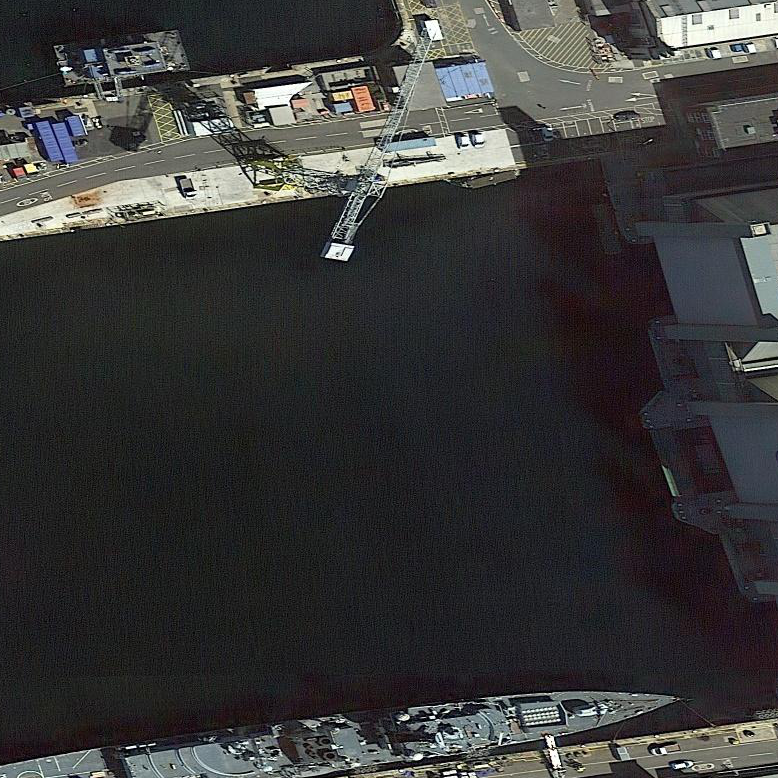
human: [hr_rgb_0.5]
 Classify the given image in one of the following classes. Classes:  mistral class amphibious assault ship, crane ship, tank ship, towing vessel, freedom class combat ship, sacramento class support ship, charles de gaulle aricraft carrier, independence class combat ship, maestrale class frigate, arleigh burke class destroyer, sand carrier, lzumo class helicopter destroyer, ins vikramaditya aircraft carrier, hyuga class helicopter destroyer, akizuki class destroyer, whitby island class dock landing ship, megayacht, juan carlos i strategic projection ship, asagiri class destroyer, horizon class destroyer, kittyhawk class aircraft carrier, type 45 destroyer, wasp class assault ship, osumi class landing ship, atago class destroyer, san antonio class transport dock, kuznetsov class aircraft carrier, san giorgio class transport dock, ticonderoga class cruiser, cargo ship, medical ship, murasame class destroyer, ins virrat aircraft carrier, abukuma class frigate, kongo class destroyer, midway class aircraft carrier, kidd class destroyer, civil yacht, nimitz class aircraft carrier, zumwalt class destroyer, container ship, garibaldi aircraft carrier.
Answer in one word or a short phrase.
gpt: Type 45 destroyer